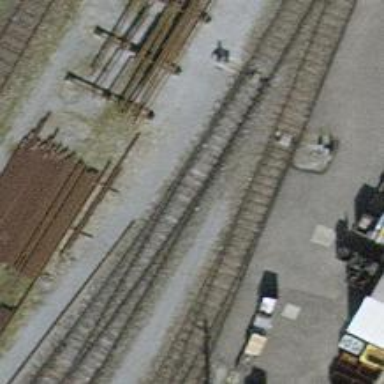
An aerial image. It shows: Yard with single rail track. The railway track is electrified with contact line for service purposes.